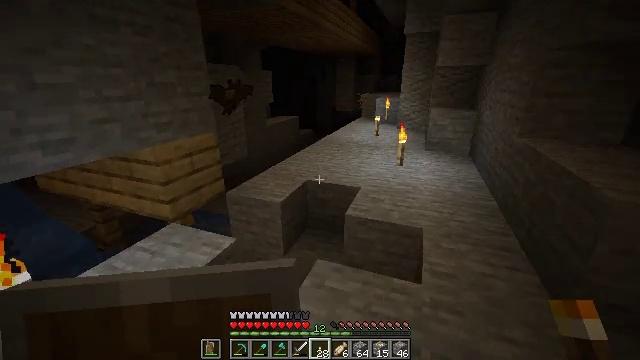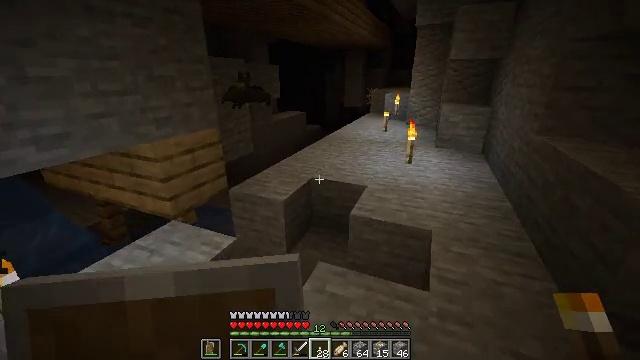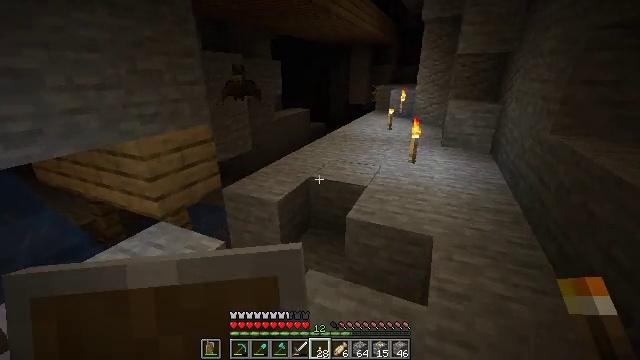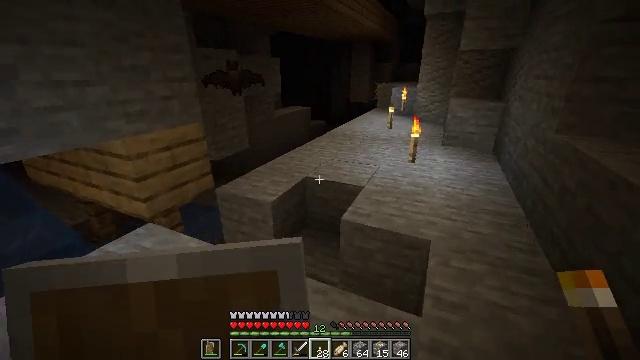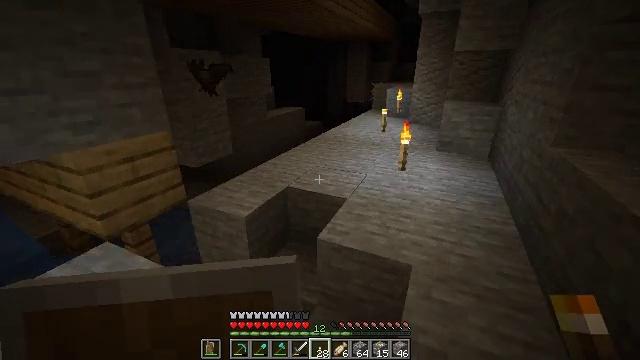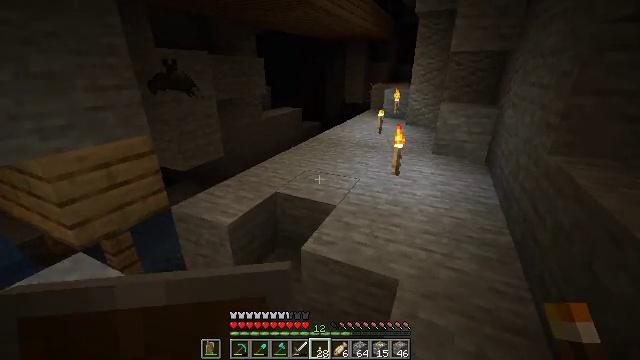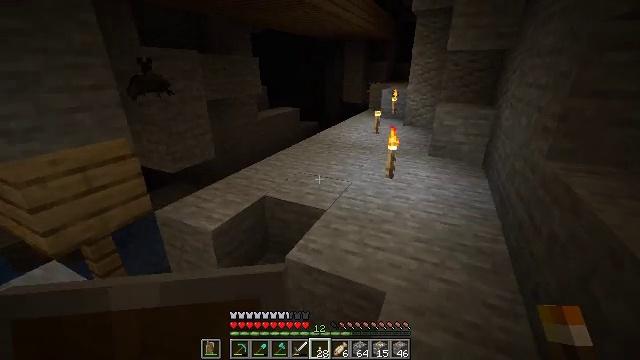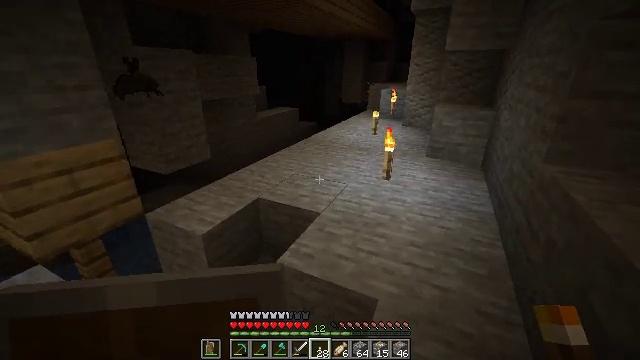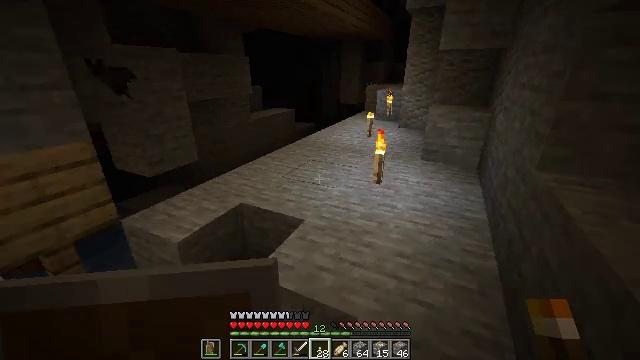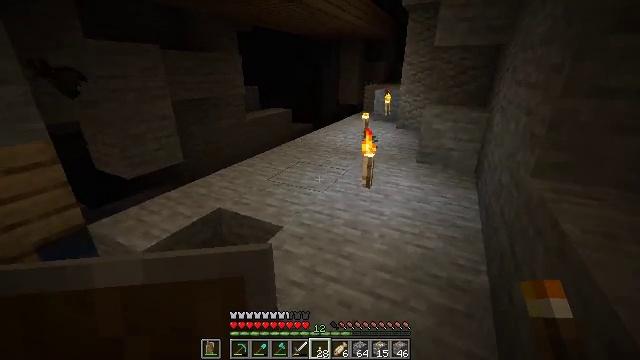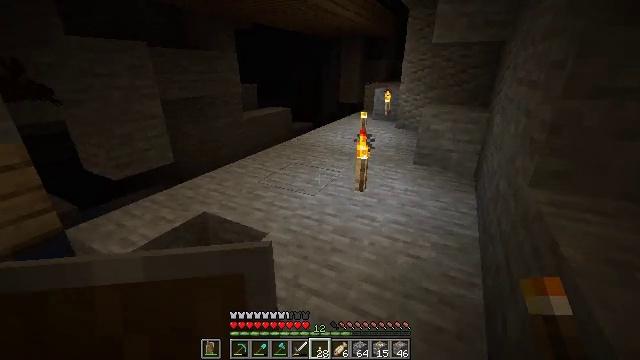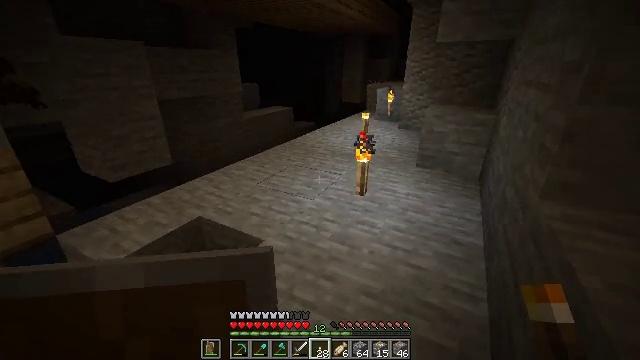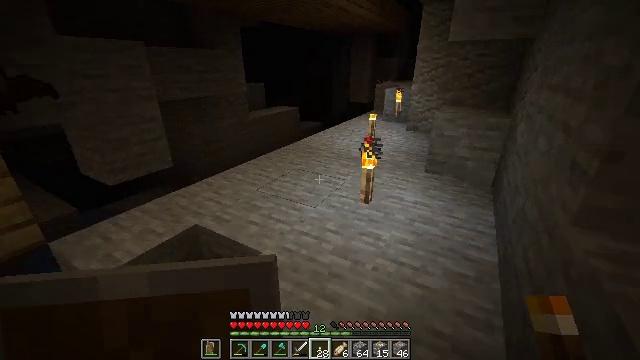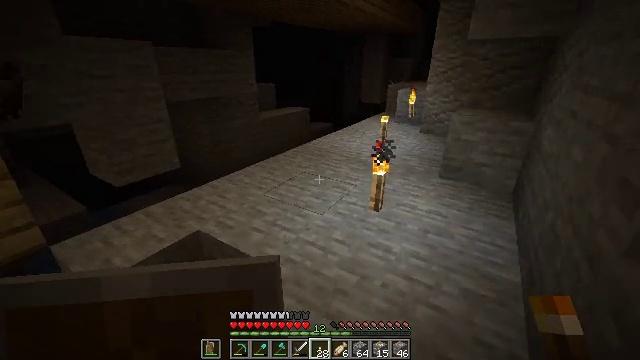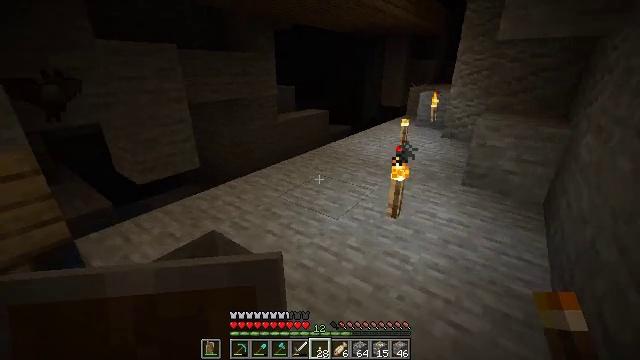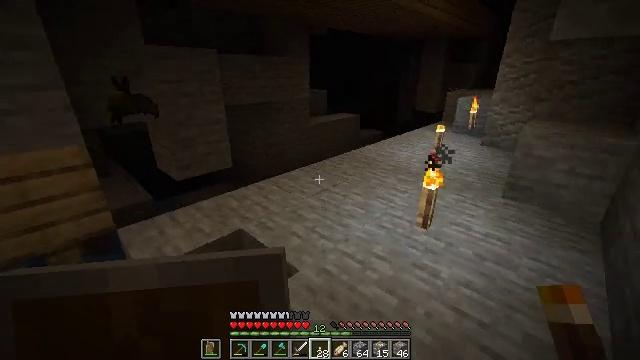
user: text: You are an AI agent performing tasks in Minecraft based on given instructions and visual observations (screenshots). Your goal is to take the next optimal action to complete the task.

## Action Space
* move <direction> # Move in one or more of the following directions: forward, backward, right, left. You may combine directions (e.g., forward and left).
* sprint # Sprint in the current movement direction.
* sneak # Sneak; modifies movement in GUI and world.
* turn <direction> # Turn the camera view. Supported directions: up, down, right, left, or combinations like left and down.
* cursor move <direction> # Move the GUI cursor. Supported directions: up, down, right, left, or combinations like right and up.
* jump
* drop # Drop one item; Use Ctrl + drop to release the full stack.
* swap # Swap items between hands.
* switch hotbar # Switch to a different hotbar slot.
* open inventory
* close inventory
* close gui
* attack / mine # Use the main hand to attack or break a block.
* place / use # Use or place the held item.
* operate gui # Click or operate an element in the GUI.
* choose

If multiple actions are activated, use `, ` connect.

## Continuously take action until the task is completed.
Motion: motion action
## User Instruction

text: Kill the bat.
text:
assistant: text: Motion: move forward and move right, turn left and down
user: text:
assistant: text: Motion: move forward and move right, turn left
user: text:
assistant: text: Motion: move forward and move right
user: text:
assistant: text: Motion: move forward and move right
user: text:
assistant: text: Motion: move forward and move right
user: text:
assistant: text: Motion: move forward and move right
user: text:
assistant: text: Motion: move forward and move right
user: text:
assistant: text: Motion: move forward and move right
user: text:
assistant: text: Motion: move forward and move right
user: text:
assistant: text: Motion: move forward and move right
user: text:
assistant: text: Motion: move forward
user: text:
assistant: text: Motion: move forward, turn left
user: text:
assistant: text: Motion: turn left
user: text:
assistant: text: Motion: turn left
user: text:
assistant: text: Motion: turn left
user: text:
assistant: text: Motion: turn left and up
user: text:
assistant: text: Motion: turn left
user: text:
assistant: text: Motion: turn left
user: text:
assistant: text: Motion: turn left
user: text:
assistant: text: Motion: turn left
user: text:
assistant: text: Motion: no_op
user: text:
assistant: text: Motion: no_op
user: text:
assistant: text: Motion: no_op
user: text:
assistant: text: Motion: no_op
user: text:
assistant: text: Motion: no_op
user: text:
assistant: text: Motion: no_op
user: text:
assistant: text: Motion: no_op
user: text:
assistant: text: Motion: no_op
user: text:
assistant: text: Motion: no_op
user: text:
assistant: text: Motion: switch to hotbar 4